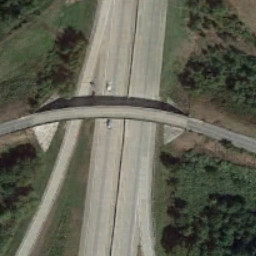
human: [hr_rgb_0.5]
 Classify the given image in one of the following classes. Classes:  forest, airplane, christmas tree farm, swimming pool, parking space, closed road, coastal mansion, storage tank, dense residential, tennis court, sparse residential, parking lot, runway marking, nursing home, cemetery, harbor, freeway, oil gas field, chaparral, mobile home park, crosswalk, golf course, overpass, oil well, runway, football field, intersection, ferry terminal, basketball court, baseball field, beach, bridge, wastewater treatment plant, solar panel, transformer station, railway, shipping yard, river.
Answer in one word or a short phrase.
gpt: overpass